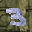
Label: 3